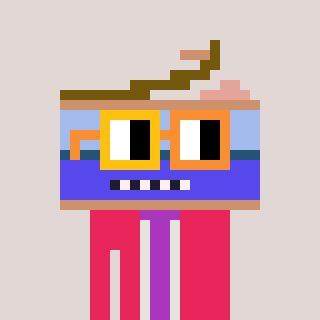
a pixel art character with square yellow and orange glasses, a canned ham-shaped head and a redpinkish-colored body on a warm background